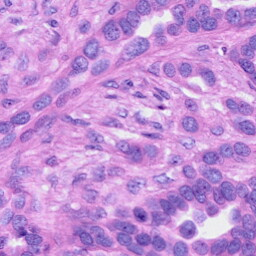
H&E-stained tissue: Ovarian